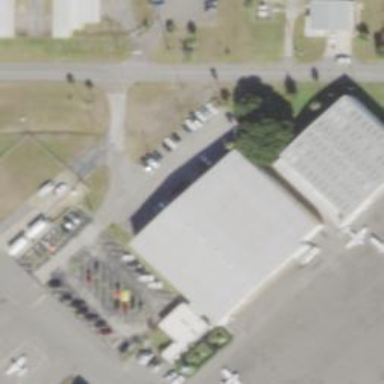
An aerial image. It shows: Building that is hangar at the airport.